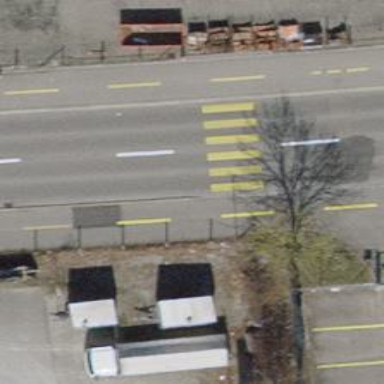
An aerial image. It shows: Asphalt path with sidewalk. The path also serves as cycleway.